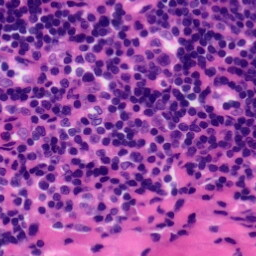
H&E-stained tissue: Tonsil